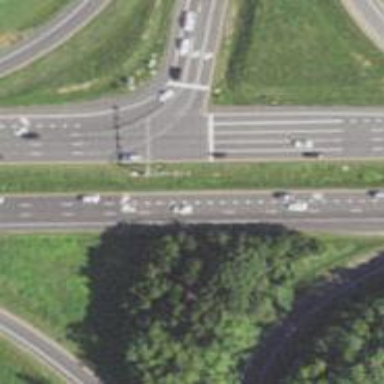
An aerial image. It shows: This image shows trunk highway that functions as expressway.